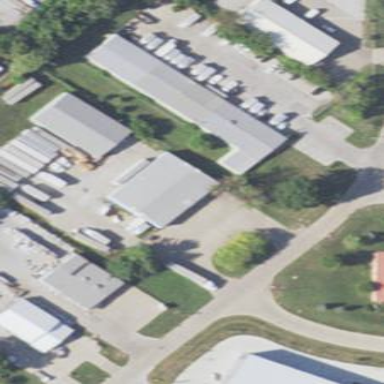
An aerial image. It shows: Warehouse building.